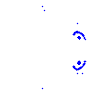
Particle: electron